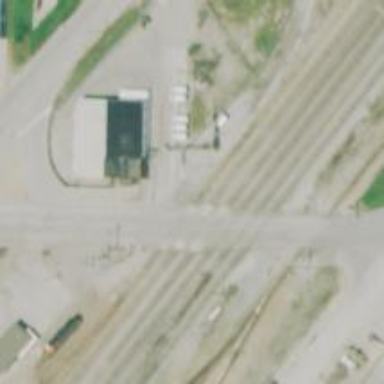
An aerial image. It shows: Abandoned railway.